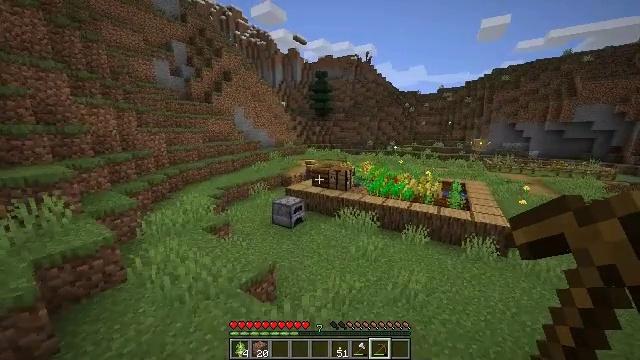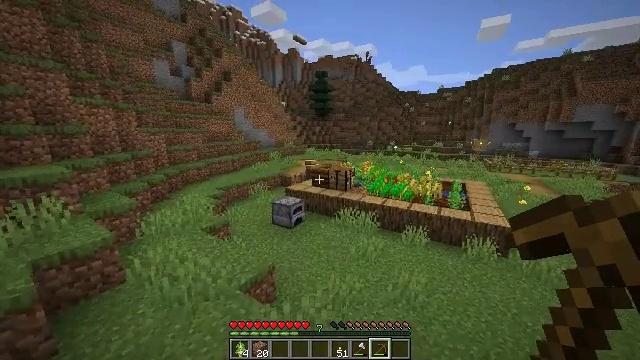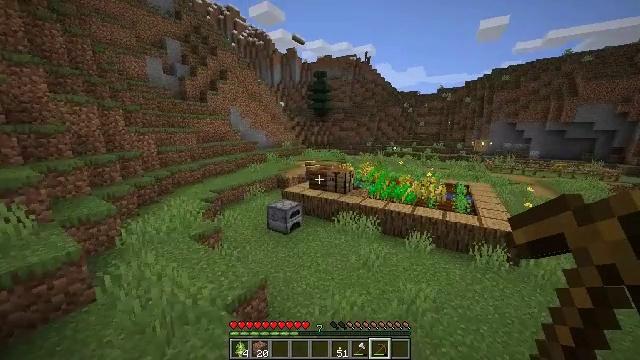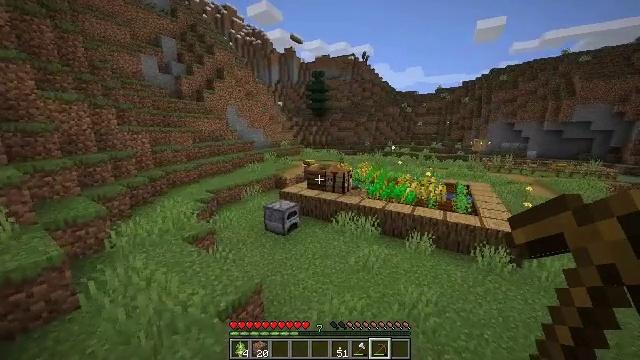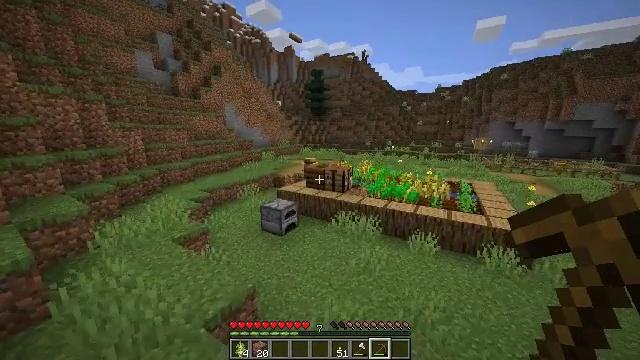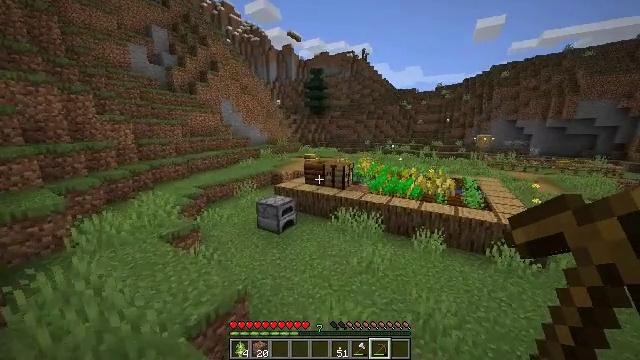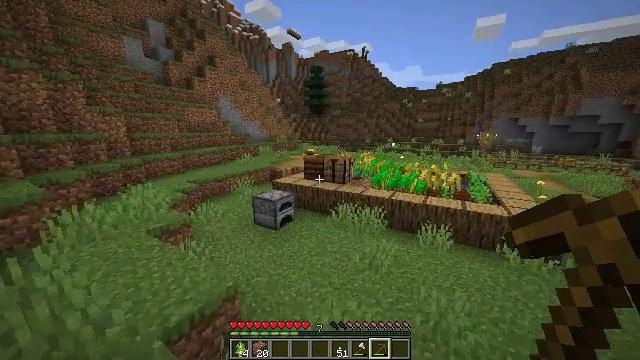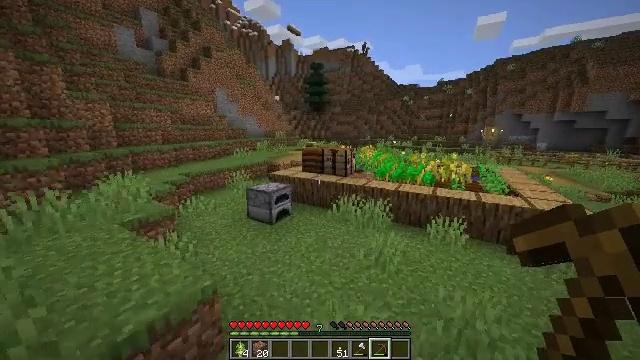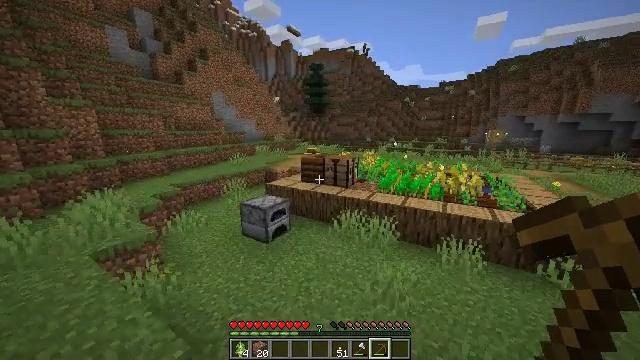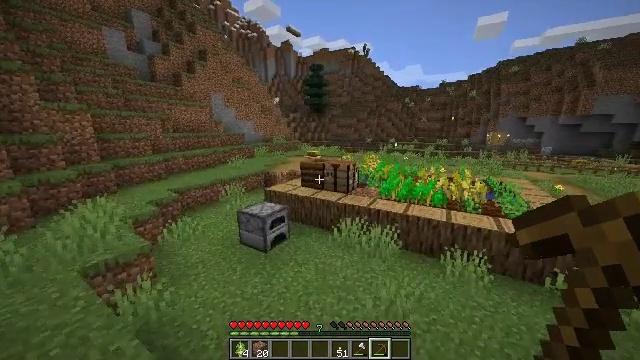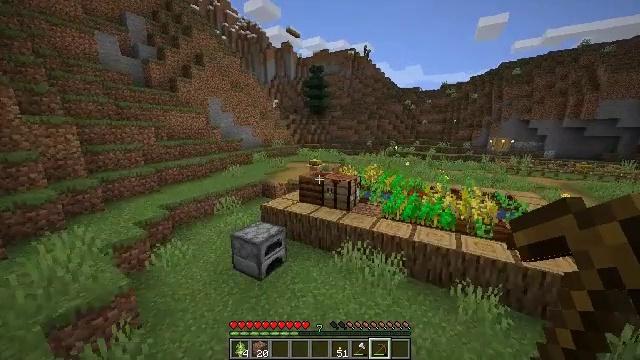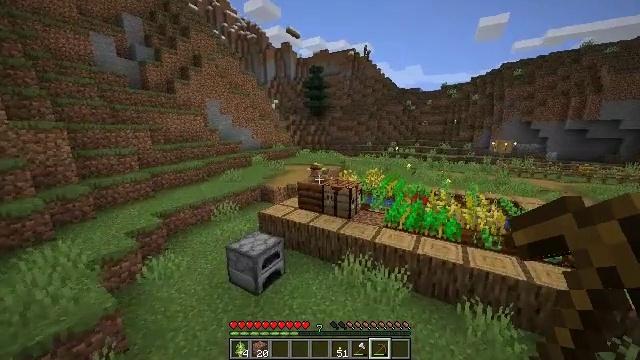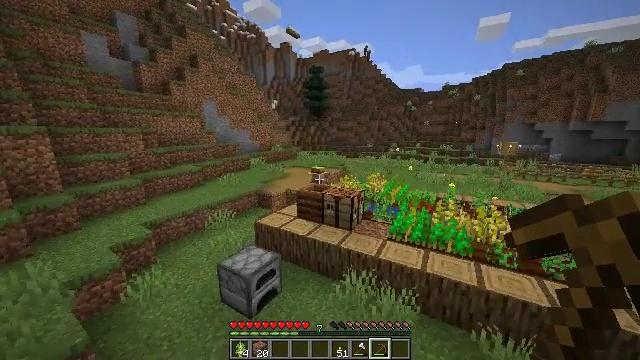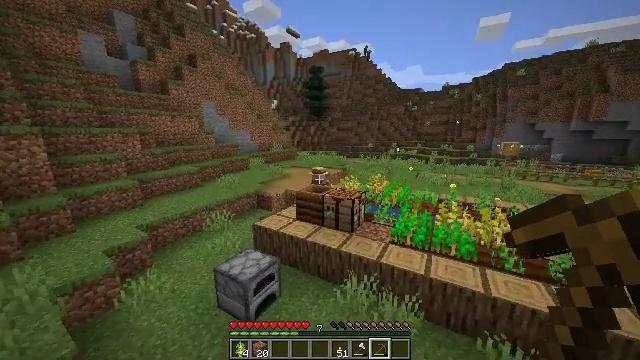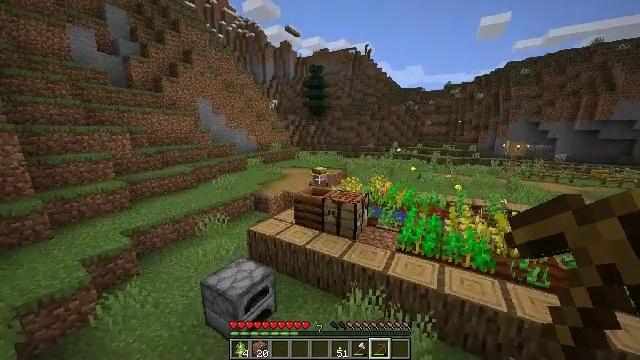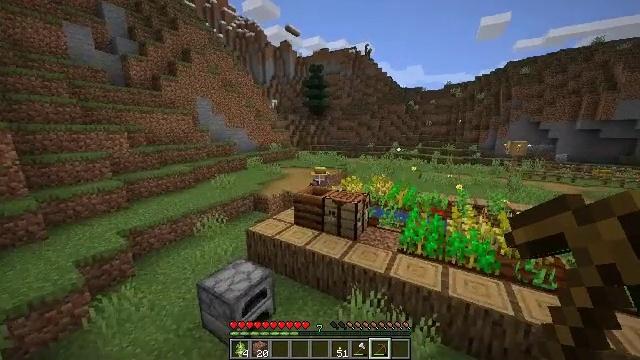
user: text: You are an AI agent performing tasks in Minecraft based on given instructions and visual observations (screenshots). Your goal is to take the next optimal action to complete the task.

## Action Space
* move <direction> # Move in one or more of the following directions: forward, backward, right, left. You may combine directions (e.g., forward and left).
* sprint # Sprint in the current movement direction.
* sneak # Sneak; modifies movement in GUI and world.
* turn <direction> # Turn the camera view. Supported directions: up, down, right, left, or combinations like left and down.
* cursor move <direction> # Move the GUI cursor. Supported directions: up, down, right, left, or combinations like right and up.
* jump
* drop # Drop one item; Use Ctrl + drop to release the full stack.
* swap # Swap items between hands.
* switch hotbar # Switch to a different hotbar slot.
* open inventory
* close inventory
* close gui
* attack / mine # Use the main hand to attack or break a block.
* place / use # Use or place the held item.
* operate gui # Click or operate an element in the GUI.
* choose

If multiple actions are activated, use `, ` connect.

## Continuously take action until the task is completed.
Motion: motion action
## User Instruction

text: Mine the furnace to collect it.
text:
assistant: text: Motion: move forward, jump
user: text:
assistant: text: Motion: move forward, jump
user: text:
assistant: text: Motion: move forward, jump
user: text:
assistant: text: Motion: move forward, jump
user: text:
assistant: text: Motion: move forward, jump
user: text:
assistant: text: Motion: move forward, jump
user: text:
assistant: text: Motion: move forward, jump
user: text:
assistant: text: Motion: move forward, jump
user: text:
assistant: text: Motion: move forward, jump
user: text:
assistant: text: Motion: move forward, jump
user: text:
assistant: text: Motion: move forward, jump
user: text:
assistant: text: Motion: move forward, jump
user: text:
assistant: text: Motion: move forward, jump
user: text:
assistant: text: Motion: move forward, jump
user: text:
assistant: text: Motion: move forward, jump
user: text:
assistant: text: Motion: move forward, jump
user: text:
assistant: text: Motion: move forward
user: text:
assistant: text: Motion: move forward
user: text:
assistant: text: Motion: no_op
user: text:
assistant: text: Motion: no_op
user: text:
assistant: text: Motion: no_op
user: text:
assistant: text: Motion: no_op
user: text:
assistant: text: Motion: no_op
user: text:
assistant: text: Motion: no_op
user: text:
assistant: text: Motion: no_op
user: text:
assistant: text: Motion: no_op
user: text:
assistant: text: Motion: turn left and down
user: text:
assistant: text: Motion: turn left and down
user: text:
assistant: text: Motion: turn left and down
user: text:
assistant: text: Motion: turn left and down